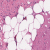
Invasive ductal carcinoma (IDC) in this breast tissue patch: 0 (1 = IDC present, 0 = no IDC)